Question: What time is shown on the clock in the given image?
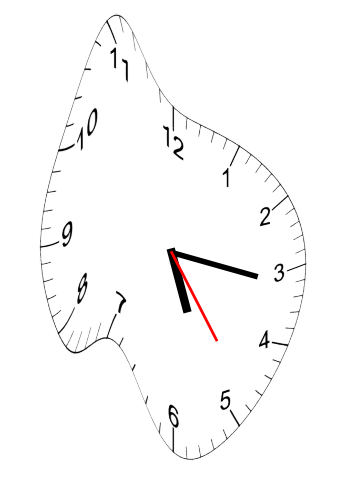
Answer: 05:16:24